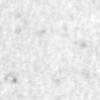
Label: no_change